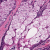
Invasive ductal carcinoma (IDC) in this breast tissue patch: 0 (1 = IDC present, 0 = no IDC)